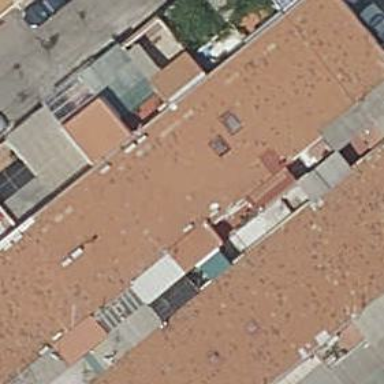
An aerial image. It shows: Terrace building.